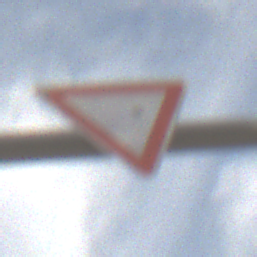
Verkehrszeichen: VorfahrtGewaehren
Umgebung: Outdoor, Urban
Tageszeit: MorningAfternoon
Wetter: PartlyCloudy
Licht: Natural
Jahreszeit: NotSpecified
Kontrast: HighContrast